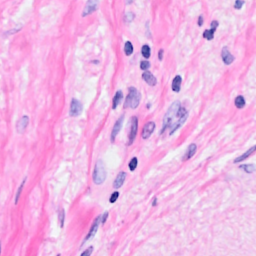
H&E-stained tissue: Breast